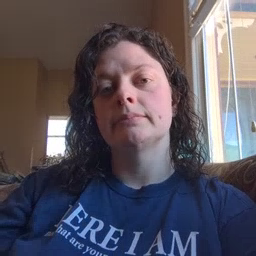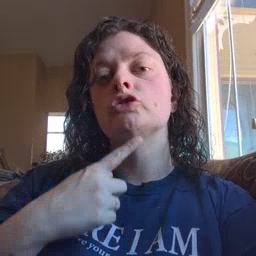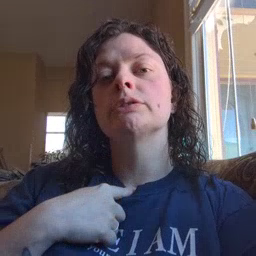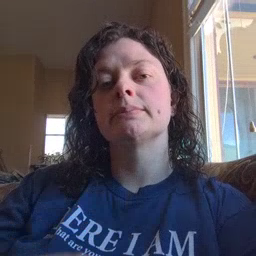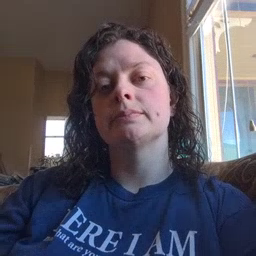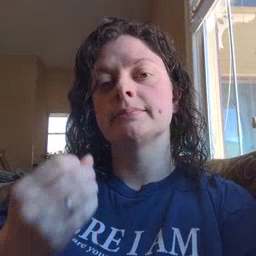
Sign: thirsty